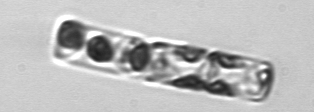
Label: Guinardia_delicatula_TAG_internal_parasite